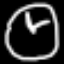
Label: clock